Question: I am working with voronoi tessellations. I have different polygons representing regions in the tessellations.
The points below are used to draw the tessellation in the figure.
'''
tessdata
[,1] [,2]
1 -<PHONE> -<PHONE>
2 -2.<PHONE> <PHONE>
3 3.<PHONE> -<PHONE>
4 -<PHONE> -5.<PHONE>
5 2.<PHONE> <PHONE>
6 -2.<PHONE> -<PHONE>
7 -3.<PHONE> 4.<PHONE>
8 <PHONE> -2.<PHONE>
9 -<PHONE> <PHONE>
10 4.<PHONE> 4.<PHONE>
'''
Using 'tessdata' as input to draw the tessellation as below:
'''
library(deldir)
dd<-deldir(tessdata[,1], tessdata[,2])
plot(dd,wlines="tess")
'''

Sammon coordinates are below.
'''
[,1] [,2]
1 3.<PHONE> -1.45728604
2 2.35422623 2.46437927
3 -0.85051049 2.71503294
4 1.94310458 -0.45936958
5 0.<PHONE> 3.74324701
6 1.23007799 1.34443842
7 0.<PHONE> 2.<PHONE>
8 1.43320754 2.64818631
9 -0.<PHONE> 0.66980876
10 1.51344967 5.<PHONE>
'''
I want to construct the tessellations for which the sammon coordinate points are input. The tessellation using these points should be within one of the regions in the figure shown and for that, the above points should be scaled or we can restrict the plot of the tessellation within one of the regions in the above figure.
Hope i have covered all the necessary data.
P.S:
sammon's projection comes in "MASS" package.
voronoi tessellations from "deldir" package.
dirsgs argument of the deldir function output will give the coordinates of the points forming the lines in the tessellations.
segments function of package graphics can be used to join the 2 points whose coordinates are extracted from dirsgs.
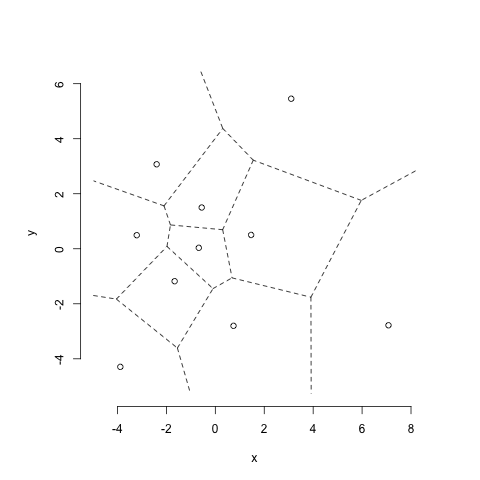
Answer: If you want to restrict the second set of points
to one of the tiles of the tessellation,
you can use 'tile.list' to have a description of each tile,
and then check which points are in this tile
(there are many functions to do so:
in the following example, I use 'secr::pointsInPolygon').
'''
# Sample data
x <- matrix( rnorm(20), nc = 2 )
y <- matrix( rnorm(1000), nc=2 )
# Tessellation
library(deldir)
d <- deldir(x[,1], x[,2])
plot(d, wlines="tess")
# Pick a cell at random
cell <- sample( tile.list(d), 1 )[[1]]
points( cell$pt[1], cell$pt[2], pch=16 )
polygon( cell$x, cell$y, lwd=3 )
# Select the points inside that cell
library(secr)
i <- pointsInPolygon(
y,
cbind(
c(cell$x,cell$x[1]),
c(cell$y,cell$y[1])
)
)
points(y[!i,], pch=".")
points(y[i,], pch="+")
# Compute a tessellation of those points
dd <- deldir(y[i,1], y[i,2])
plot(dd, wlines="tess", add=TRUE)
'''

If, instead, you want to translate and rescale the points
to fit them into the tile, that is trickier.
We need to somehow estimate how far away from the tile the points are:
to this end, let us define a few auxilliary functions to compute,
first the distance from a point to a segment,
then the distance from a point to a polygon.
'''
distance_to_segment <- function(M, A, B) {
norm <- function(u) sqrt(sum(u^2))
lambda <- sum( (B-A) * (M-A) ) / norm(B-A)^2
if( lambda <= 0 ) {
norm(M-A)
} else if( lambda >= 1 ) {
norm(M-B)
} else {
N <- A + lambda * (B-A)
norm(M-N)
}
}
A <- c(-.5,0)
B <- c(.5,.5)
x <- seq(-1,1,length=100)
y <- seq(-1,1,length=100)
z <- apply(
expand.grid(x,y),
1,
function(u) distance_to_segment( u, A, B )
)
par(las=1)
image(x, y, matrix(z,nr=length(x)))
box()
segments(A[1],A[2],B[1],B[2],lwd=3)
library(secr)
distance_to_polygon <- function(x, poly) {
closed_polygon <- rbind(poly, poly[1,])
if( pointsInPolygon( t(x), closed_polygon ) )
return(0)
d <- rep(Inf, nrow(poly))
for(i in 1:nrow(poly)) {
A <- closed_polygon[i,]
B <- closed_polygon[i+1,]
d[i] <- distance_to_segment(x,A,B)
}
min(d)
}
x <- matrix(rnorm(20),nc=2)
poly <- x[chull(x),]
x <- seq(-5,5,length=100)
y <- seq(-5,5,length=100)
z <- apply(
expand.grid(x,y),
1,
function(u) distance_to_polygon( u, poly )
)
par(las=1)
image(x, y, matrix(z,nr=length(x)))
box()
polygon(poly, lwd=3)
'''
We can now look for a transformation of the form
'''
x --> lambda * x + a
y --> lambda * y + b
'''
that minimizes the (sum of the squared) distances to the polygon.
That is actually not sufficient: we are likely to end up with scaling factor
lambda equal to (or close to) zero.
To avoid this, we can add a penalty if lambda is small.
'''
# Sample data
x <- matrix(rnorm(20),nc=2)
x <- x[chull(x),]
y <- matrix( c(1,2) + 5*rnorm(20), nc=2 )
plot(y, axes=FALSE, xlab="", ylab="")
polygon(x)
# Function to minimize:
# either the sum of the squares of the distances to the polygon,
# if at least one point is outside,
# or minus the square of the scaling factor.
# It is not continuous, but (surprisingly) that does not seem to be a problem.
f <- function( p ) {
lambda <- log( 1 + exp(p[1]) )
a <- p[2:3]
y0 <- colMeans(y)
transformed_points <- t( lambda * (t(y)-y0) + a )
distances <- apply(
transformed_points,
1,
function(u) distance_to_polygon(u, x)
)
if( all(distances == 0) ) - lambda^2
else sum( distances^2 )
}
# Minimize this function
p <- optim(c(1,0,0), f)$par
# Compute the optimal parameters
lambda <- log( 1 + exp(p[1]) )
a <- p[2:3]
y0 <- colMeans(y)
# Compute the new coordinates
transformed_points <- t( lambda * (t(y)-y0) + a )
# Plot them
segments( y[,1], y[,2], transformed_points[,1], transformed_points[,2], lty=3 )
points( transformed_points, pch=3 )
library(deldir)
plot(
deldir( transformed_points[,1], transformed_points[,2] ),
wlines="tess", add=TRUE
)
'''